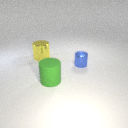
small blue metal cylinder behind large green rubber cylinder